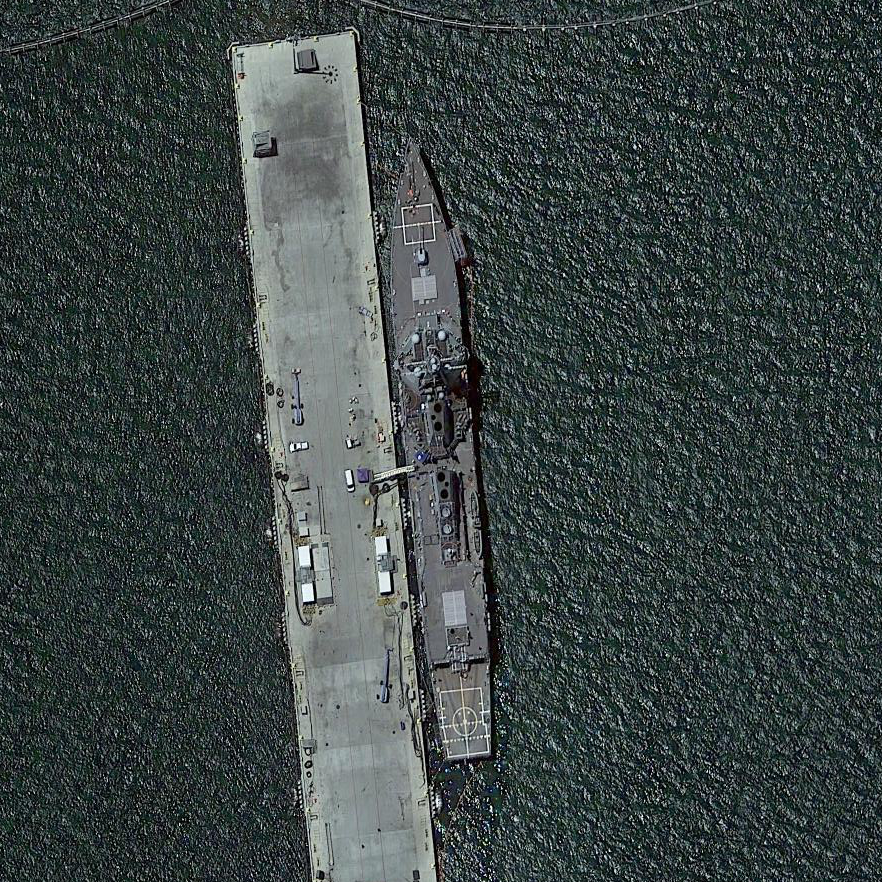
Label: destroyer